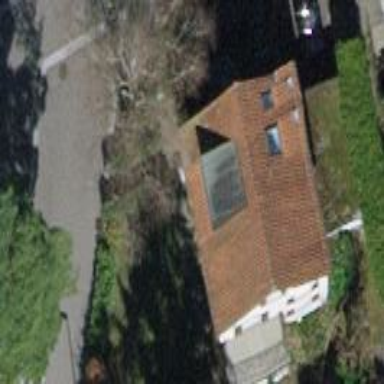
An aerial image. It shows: Building with tile roof.